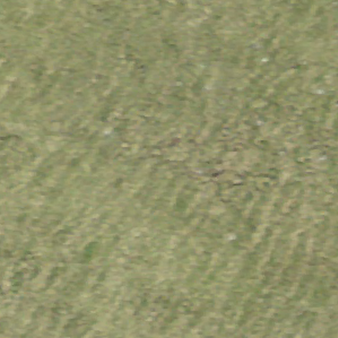
Label: other